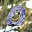
Label: 0